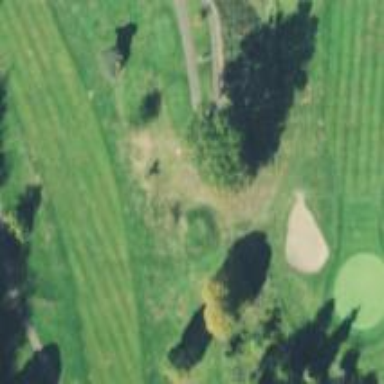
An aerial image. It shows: Grass area designated as golf tee.